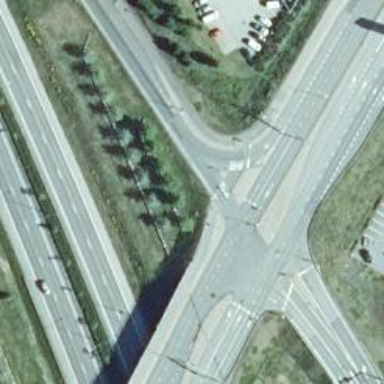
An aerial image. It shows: Trunk link road with asphalt surface.